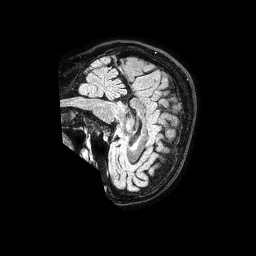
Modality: FLAIR
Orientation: sagittal
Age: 58
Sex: female
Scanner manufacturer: philips
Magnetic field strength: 1.5 T
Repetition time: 4.8 s
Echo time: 0.3 s